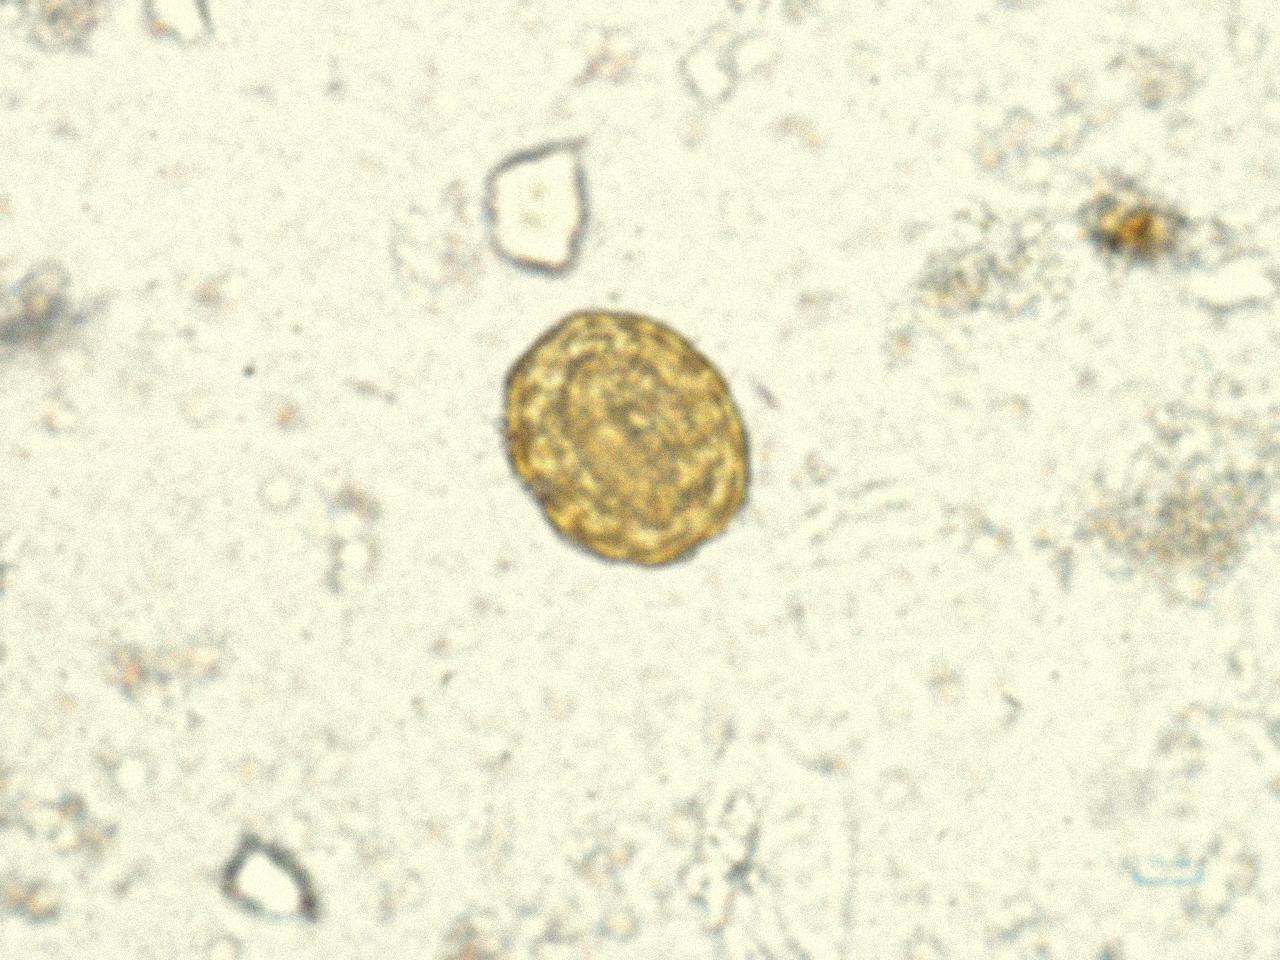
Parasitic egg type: Ascaris lumbricoides